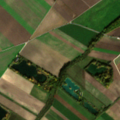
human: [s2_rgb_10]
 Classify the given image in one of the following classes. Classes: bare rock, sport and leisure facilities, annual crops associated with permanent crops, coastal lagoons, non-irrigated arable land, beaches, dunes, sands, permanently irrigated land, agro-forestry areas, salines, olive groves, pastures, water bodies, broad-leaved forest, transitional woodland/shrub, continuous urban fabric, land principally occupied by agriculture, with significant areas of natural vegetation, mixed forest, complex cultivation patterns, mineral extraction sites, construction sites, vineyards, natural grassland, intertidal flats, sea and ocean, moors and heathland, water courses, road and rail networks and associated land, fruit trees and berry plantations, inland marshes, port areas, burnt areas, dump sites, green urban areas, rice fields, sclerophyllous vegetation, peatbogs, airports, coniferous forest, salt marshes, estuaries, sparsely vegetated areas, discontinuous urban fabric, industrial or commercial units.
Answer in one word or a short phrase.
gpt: non-irrigated arable land, land principally occupied by agriculture, with significant areas of natural vegetation, water bodies